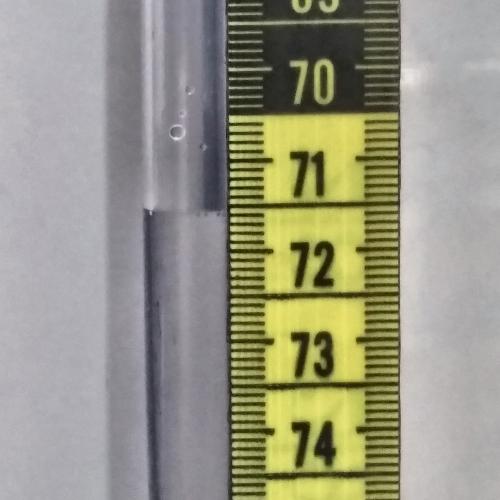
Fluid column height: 71.5 cm